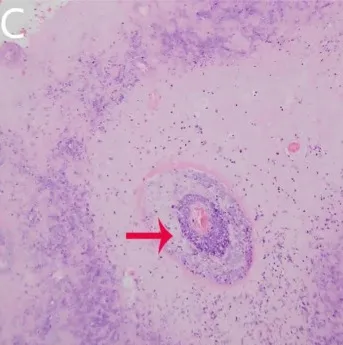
Clinical pictures of patients. (B) Abnormal signal disappeared after resection of lesioned tissue.
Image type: pathology (h&e)